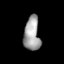
Tissue: lung
Cell type: Endothelial cells
Senescence score: 0.7469
Nuclear area (px): 534
Mean DAPI intensity: 161.152